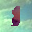
Label: 3